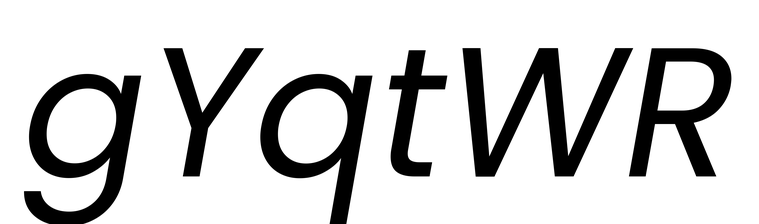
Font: Poppins-Italic